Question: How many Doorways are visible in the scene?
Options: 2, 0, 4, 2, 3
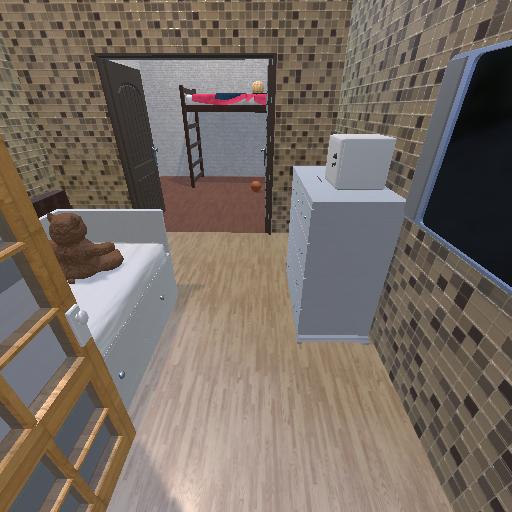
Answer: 2